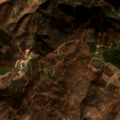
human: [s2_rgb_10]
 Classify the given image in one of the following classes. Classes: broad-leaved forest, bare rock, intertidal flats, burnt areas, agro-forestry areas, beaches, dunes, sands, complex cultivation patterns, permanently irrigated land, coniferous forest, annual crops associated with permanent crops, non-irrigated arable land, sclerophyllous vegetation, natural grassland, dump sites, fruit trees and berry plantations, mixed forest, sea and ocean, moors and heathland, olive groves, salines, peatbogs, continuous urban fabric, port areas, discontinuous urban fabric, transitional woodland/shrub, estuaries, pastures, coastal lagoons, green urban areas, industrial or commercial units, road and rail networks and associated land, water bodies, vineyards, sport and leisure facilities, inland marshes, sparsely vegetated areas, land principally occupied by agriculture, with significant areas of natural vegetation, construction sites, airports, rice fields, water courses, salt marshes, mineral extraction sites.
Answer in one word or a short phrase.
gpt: transitional woodland/shrub